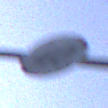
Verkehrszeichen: EndeGeschwindigkeit40
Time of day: SunriseSunset
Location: Outdoor (Suburban)
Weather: PartlyCloudy
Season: NotSpecified
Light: Natural